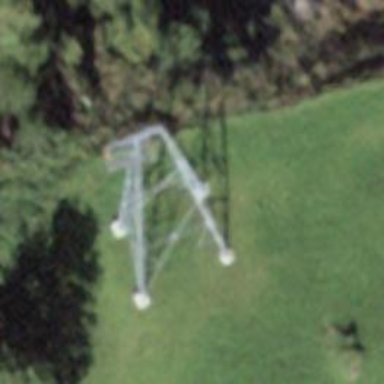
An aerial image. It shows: Pylon for aerialway.